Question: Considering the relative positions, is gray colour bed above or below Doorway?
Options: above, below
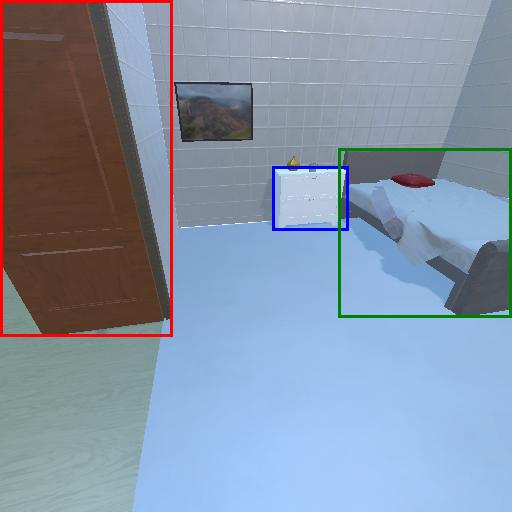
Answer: above